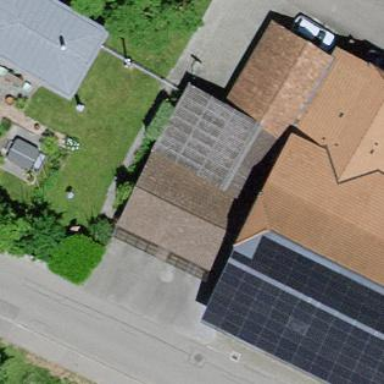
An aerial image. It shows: Garage.